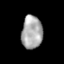
Tissue: lung
Cell type: Epithelial cells
Senescence score: 0.7025
Nuclear area (px): 675
Mean DAPI intensity: 169.351